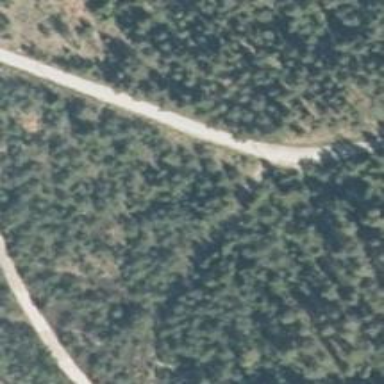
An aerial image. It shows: Unclassified road.